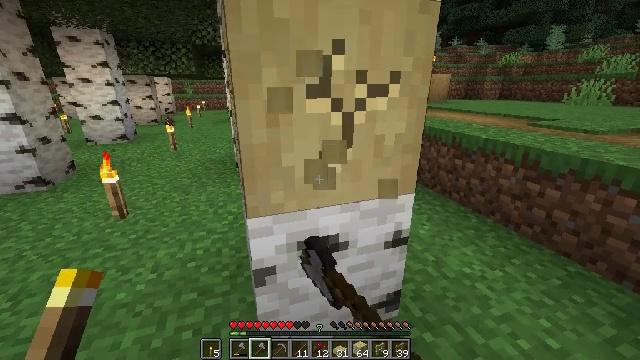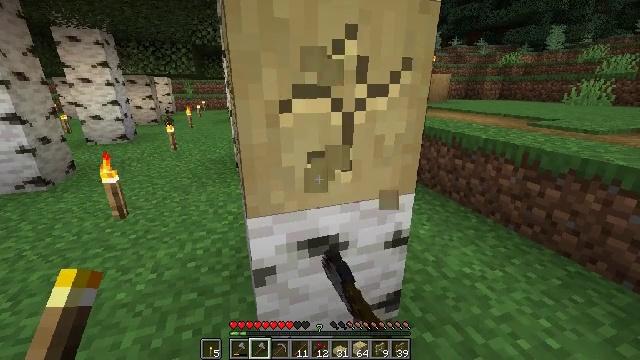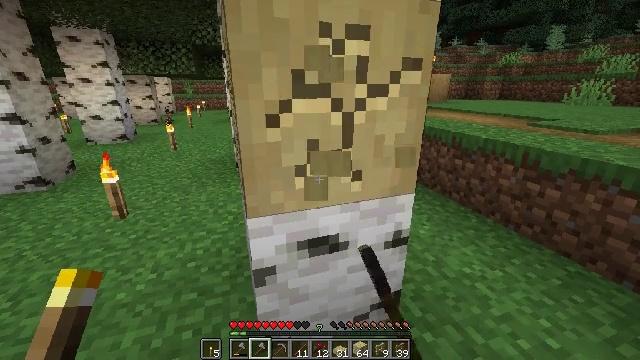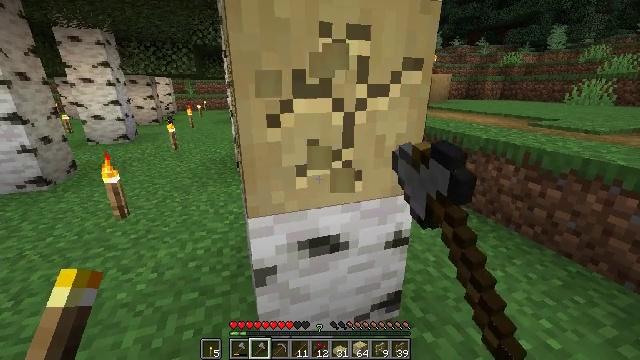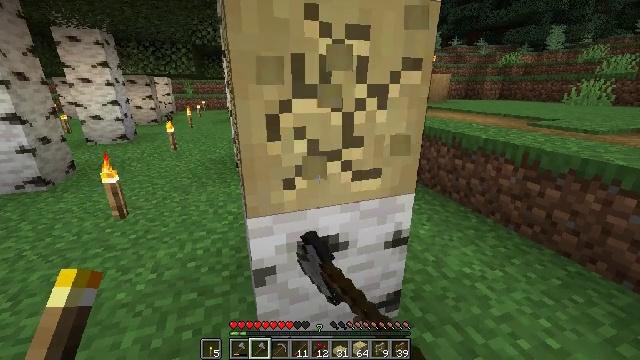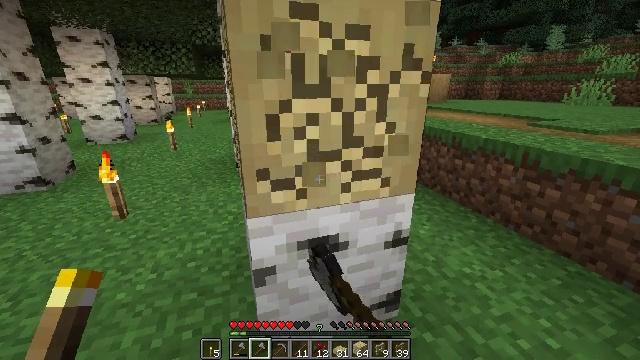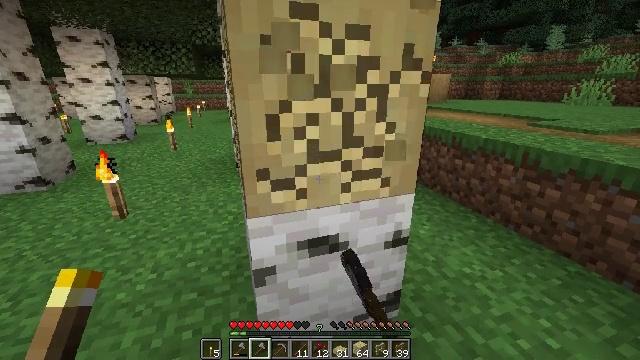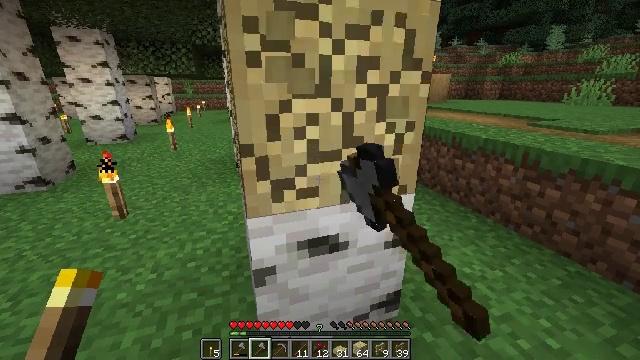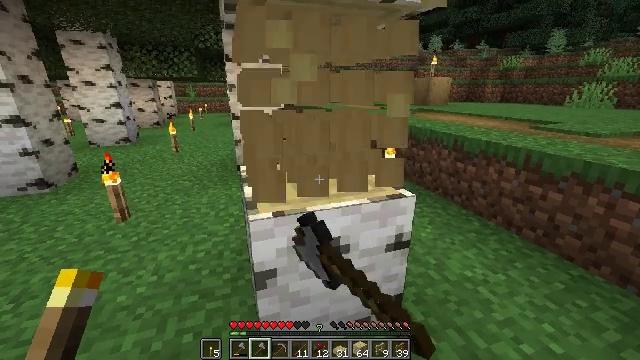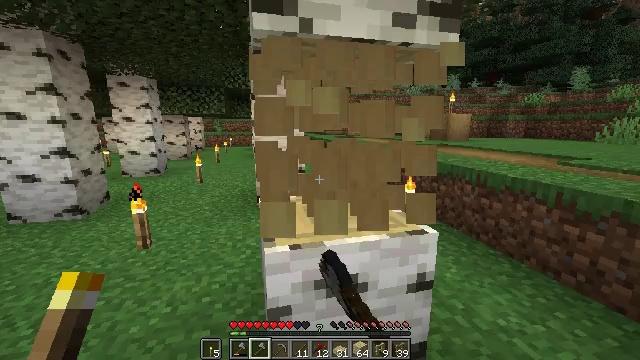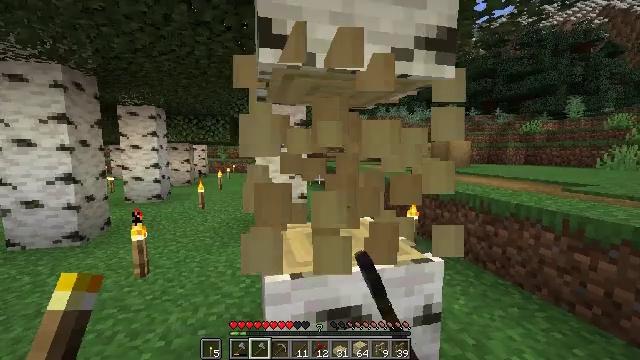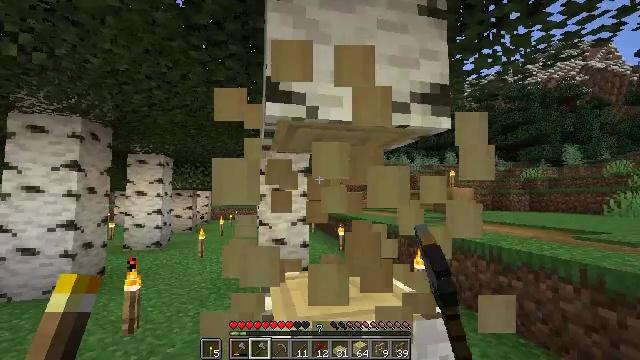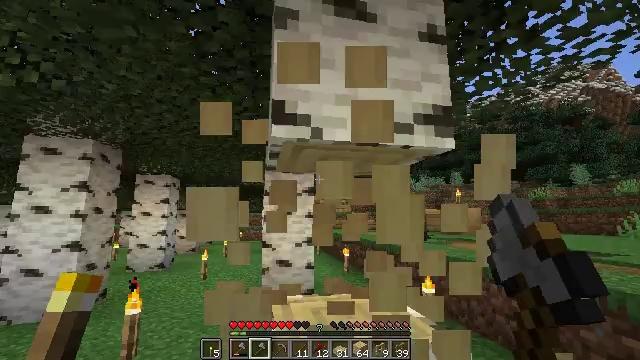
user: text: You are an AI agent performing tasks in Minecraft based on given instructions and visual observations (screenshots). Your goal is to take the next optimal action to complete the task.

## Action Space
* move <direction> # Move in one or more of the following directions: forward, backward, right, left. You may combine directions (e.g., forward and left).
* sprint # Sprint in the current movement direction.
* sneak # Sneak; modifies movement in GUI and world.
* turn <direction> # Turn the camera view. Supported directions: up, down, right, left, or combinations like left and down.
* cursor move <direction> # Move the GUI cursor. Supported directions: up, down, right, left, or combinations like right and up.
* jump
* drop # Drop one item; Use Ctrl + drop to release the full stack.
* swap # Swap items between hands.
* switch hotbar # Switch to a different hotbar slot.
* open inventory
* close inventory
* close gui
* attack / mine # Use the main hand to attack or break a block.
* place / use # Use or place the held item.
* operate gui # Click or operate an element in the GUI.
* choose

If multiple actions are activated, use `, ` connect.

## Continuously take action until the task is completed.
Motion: motion action
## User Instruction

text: Obtain the stripped birch log for building.
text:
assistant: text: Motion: attack / mine
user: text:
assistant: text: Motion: attack / mine
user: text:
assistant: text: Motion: attack / mine
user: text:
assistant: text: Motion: attack / mine
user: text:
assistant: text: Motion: attack / mine
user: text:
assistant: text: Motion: attack / mine
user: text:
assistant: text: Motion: attack / mine
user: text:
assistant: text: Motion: attack / mine
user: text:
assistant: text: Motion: turn left and up, attack / mine
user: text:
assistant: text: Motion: turn up, attack / mine
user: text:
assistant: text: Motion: turn up, attack / mine
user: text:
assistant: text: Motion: turn left and up, attack / mine
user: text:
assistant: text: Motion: attack / mine